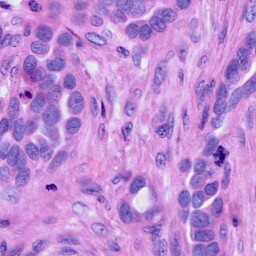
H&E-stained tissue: Ovarian